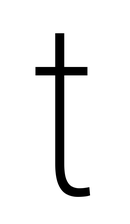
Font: Roboto_Condensed_ExtraLight